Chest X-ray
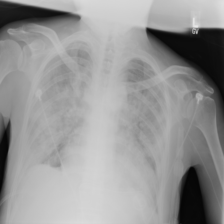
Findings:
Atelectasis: negative
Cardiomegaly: negative
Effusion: negative
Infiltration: negative
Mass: negative
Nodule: negative
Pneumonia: negative
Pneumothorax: positive
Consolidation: negative
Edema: negative
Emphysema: negative
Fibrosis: negative
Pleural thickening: negative
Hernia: negative